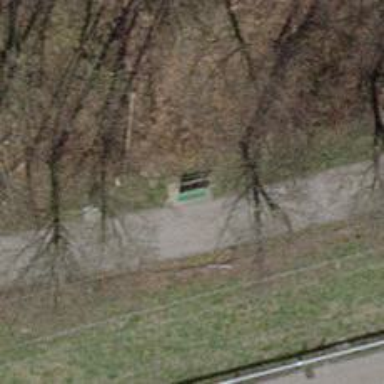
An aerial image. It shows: Bench.